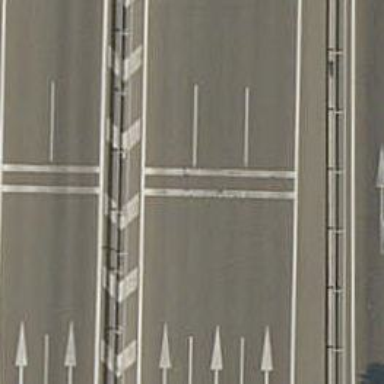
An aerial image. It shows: Rumble strip for traffic calming.